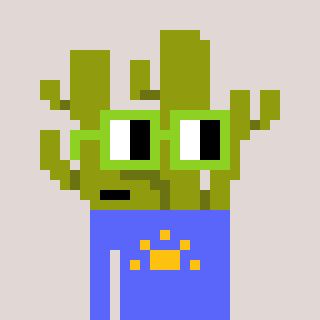
a pixel art character with square light green glasses, a cactus-shaped head and a purple-colored body on a warm background